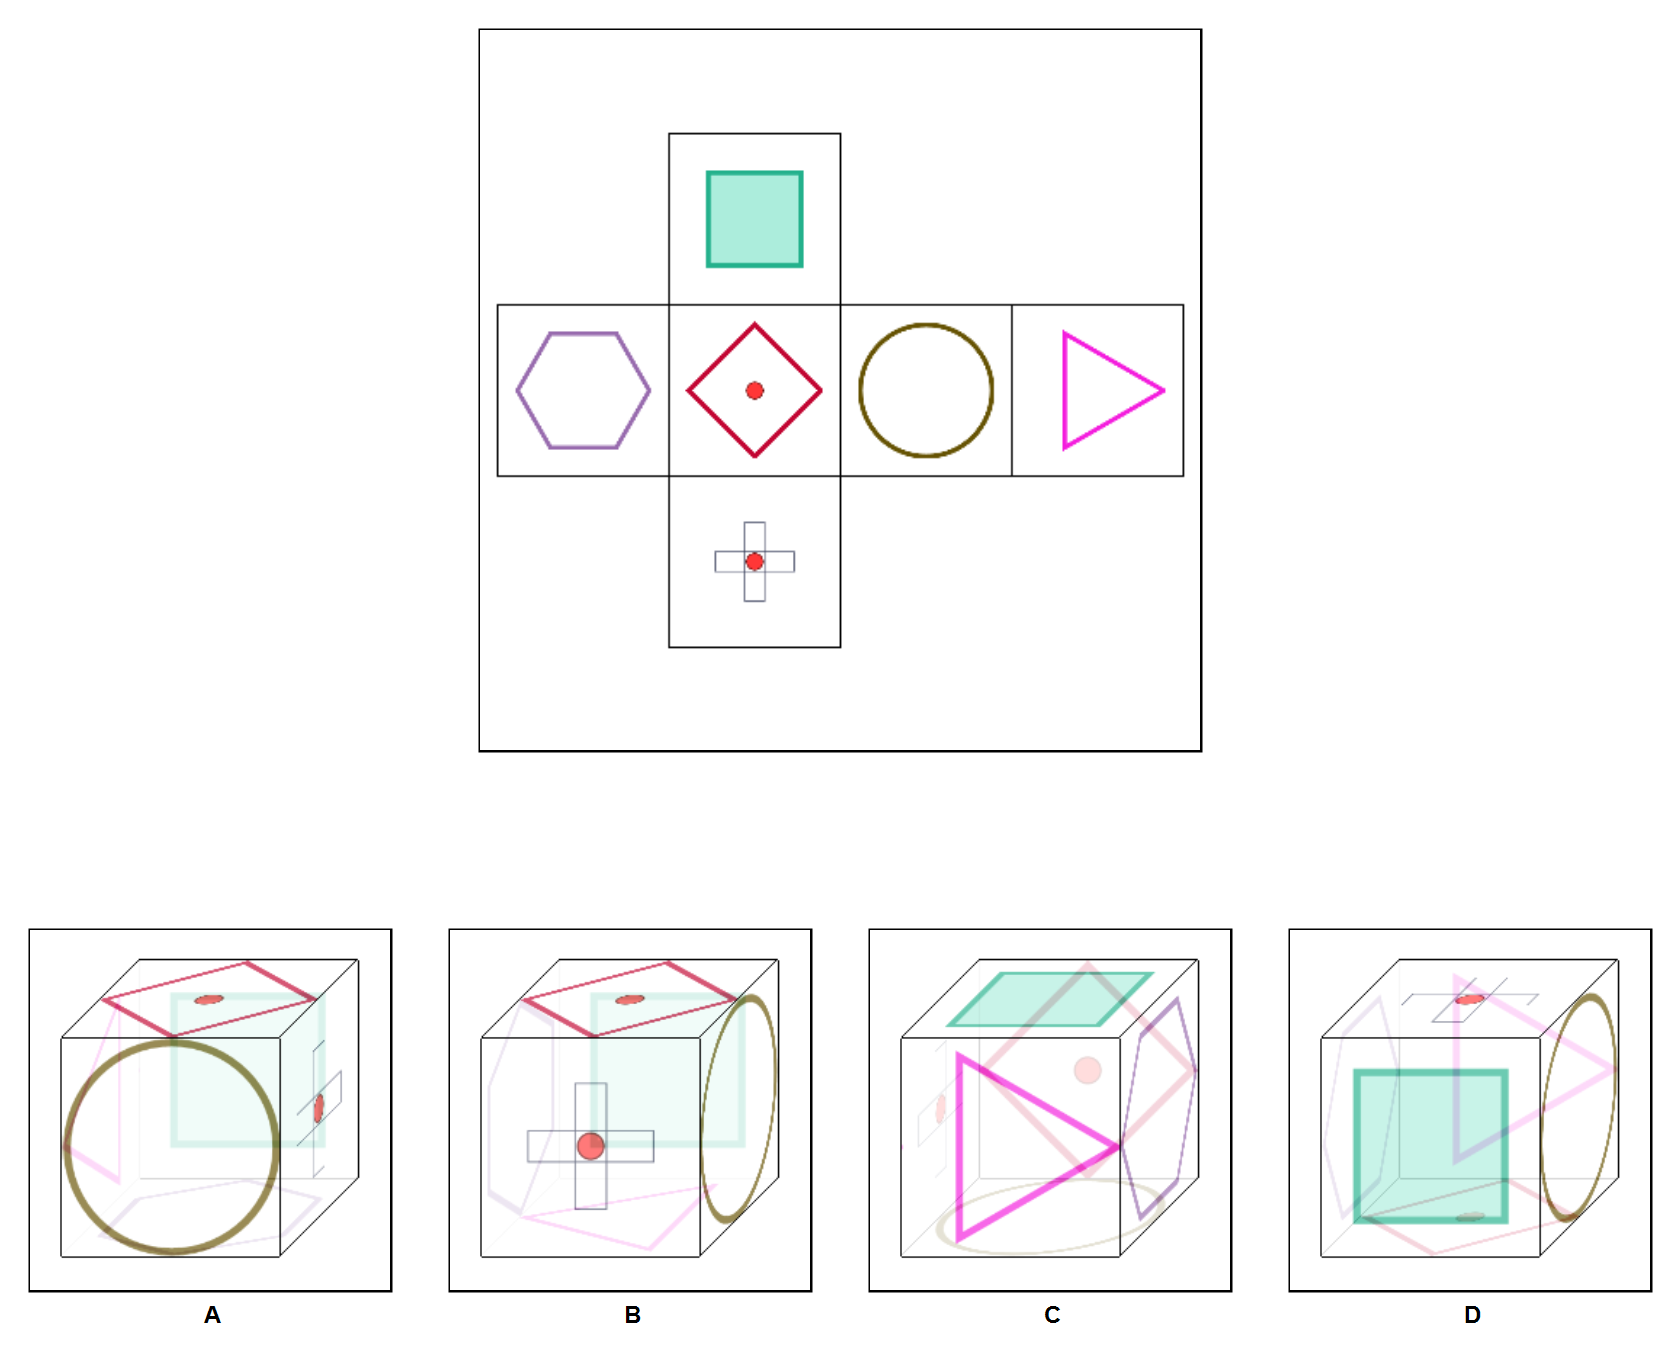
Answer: B